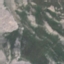
Land use / land cover class: HerbaceousVegetation